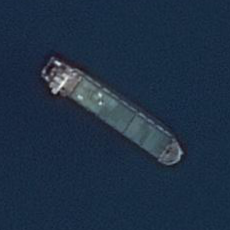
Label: civil